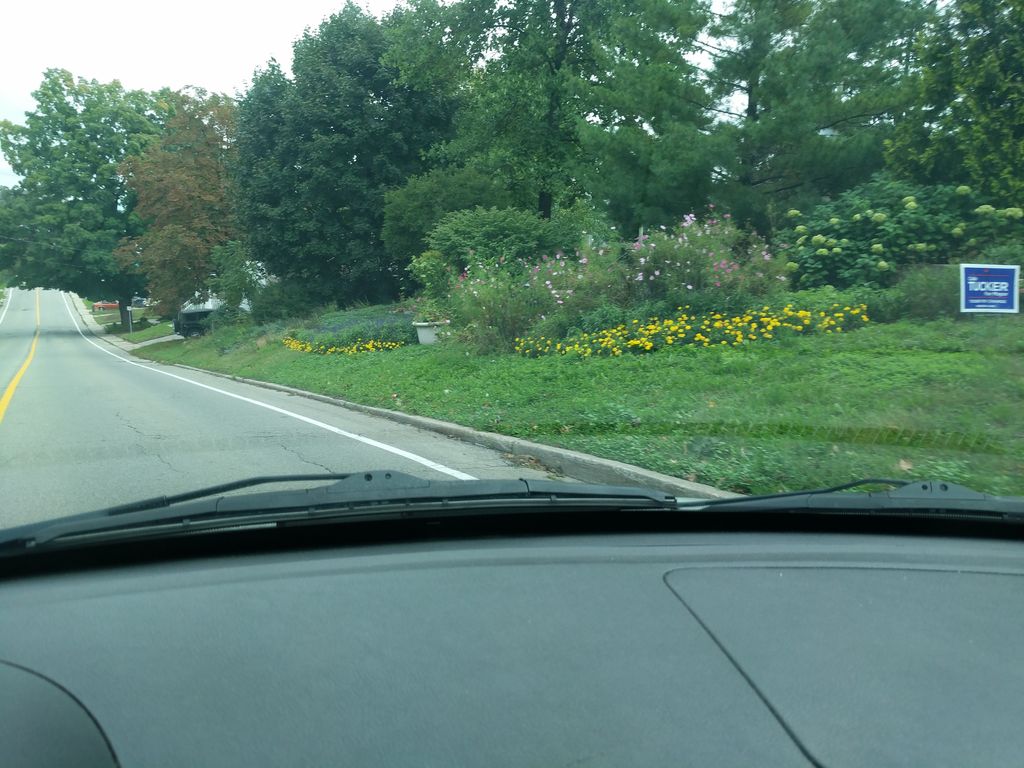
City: kitchener-waterloo